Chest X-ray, PA view. Patient: 35 years old, sex F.
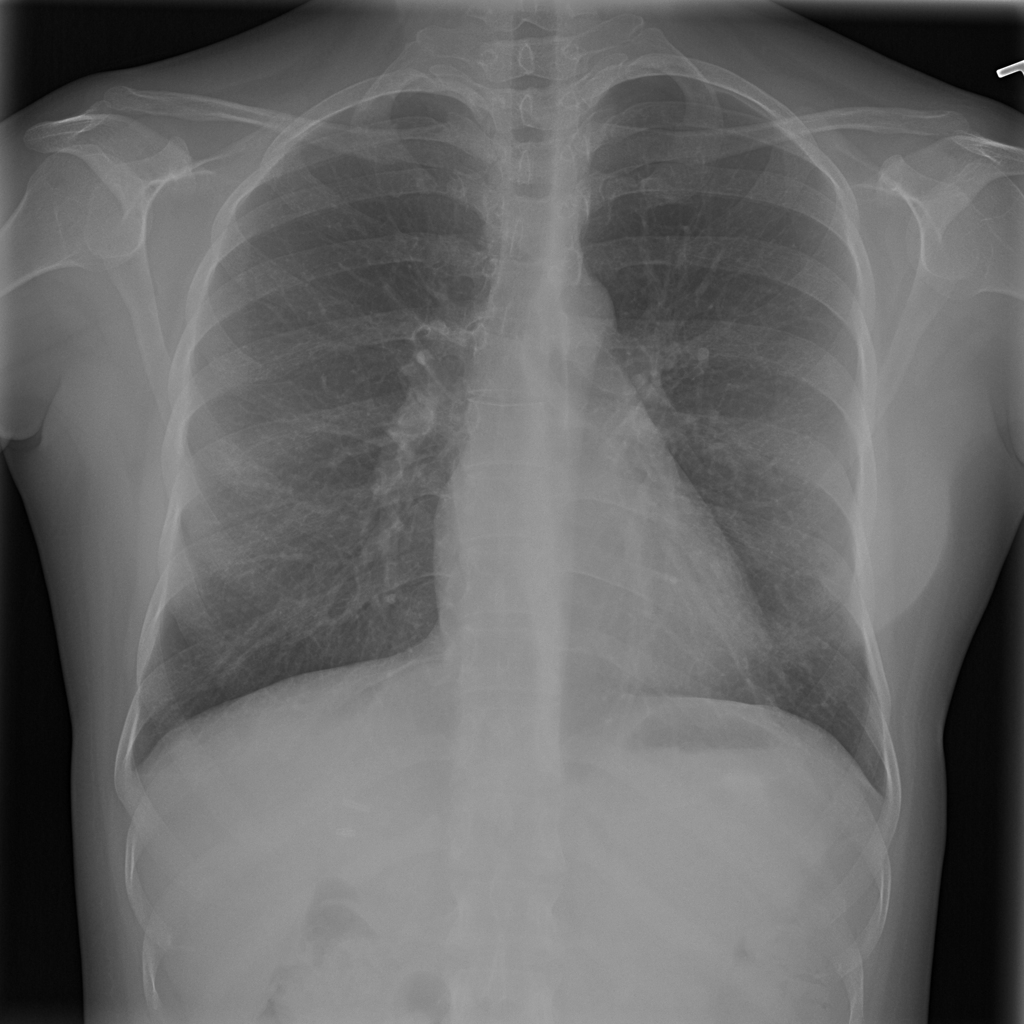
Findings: No Finding